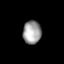
Tissue: skin
Cell type: Epithelial cells
Senescence score: 0.2347
Nuclear area (px): 421
Mean DAPI intensity: 156.539